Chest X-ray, AP view. Patient: 31 years old, sex M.
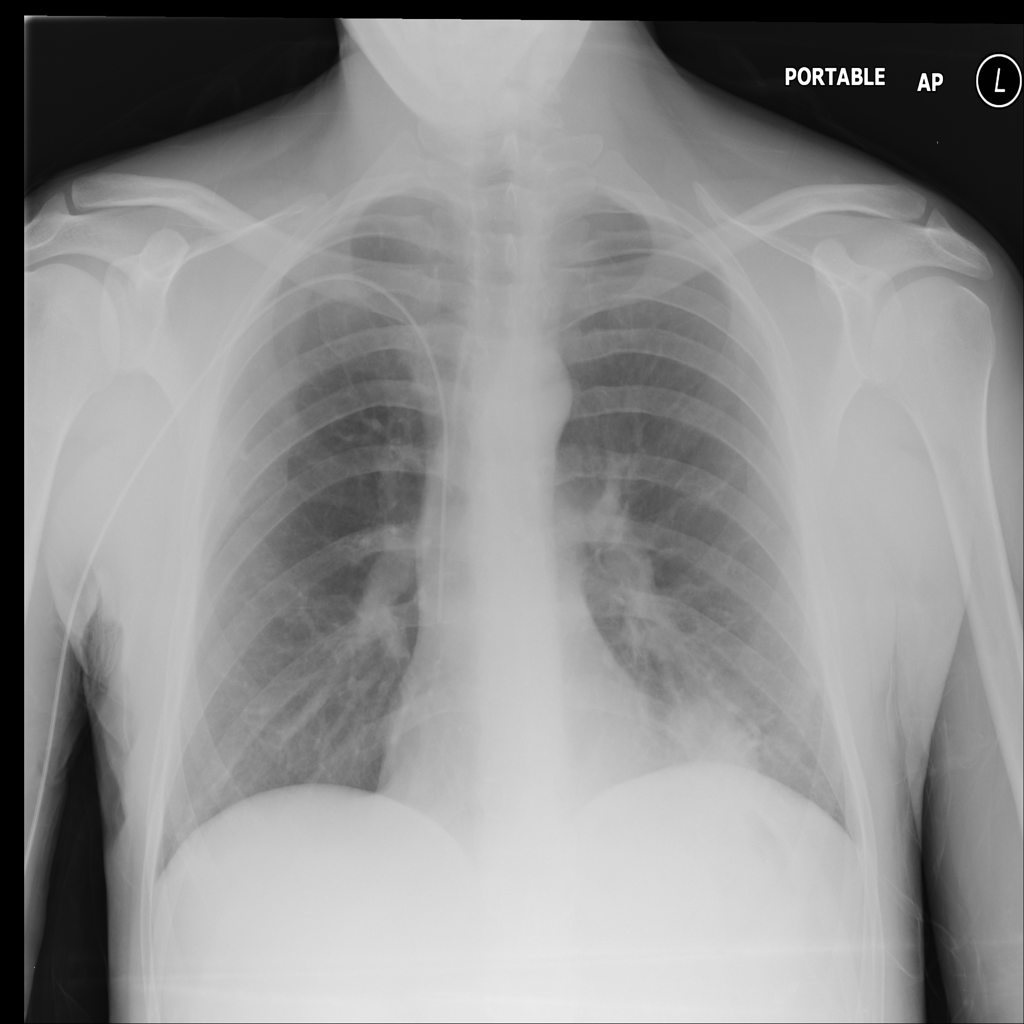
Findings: Consolidation